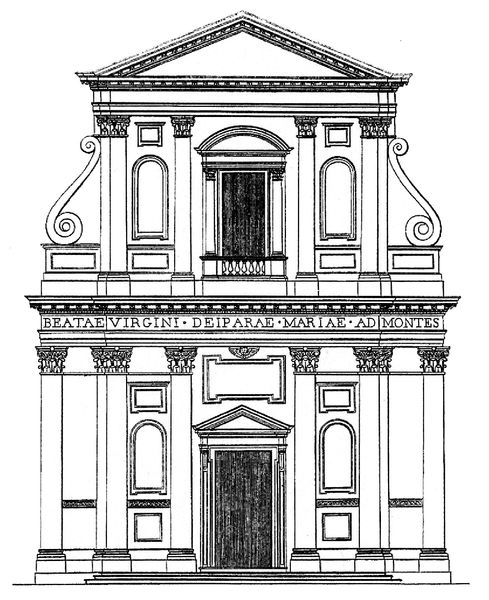
Titel: Rom, S. Maria ai Monti
Künstler: Giacomo della Porta
Standort:  ()
Schlagwörter: fenster, skizze, säule, säulen, tür, zeichnung, dach, gebäude, haus, alt, architektur, barock, kirche, front, renaissance, balkon, schrift, ansicht, fassade, türen, giebel, türe, schriftzug, pilaster, rundbogen, treppe, inschrift, ornamente, stufen, tor, bögen, tusche, außen, palast, schwarz weiß, text, entwurf, rom, portal, sims, geschosse, tempel, maria, stockwerke, eierstab, römisch, kranzgesims, tympanon, nischen, aufriß, latein, palladio, mariae, beatae, virgini, deiparae, chonchen